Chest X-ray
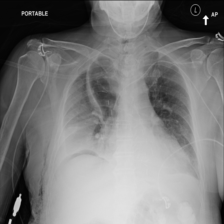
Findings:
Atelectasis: negative
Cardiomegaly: negative
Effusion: positive
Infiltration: positive
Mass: negative
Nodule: negative
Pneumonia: negative
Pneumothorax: negative
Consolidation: negative
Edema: negative
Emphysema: negative
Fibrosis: negative
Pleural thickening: negative
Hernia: negative